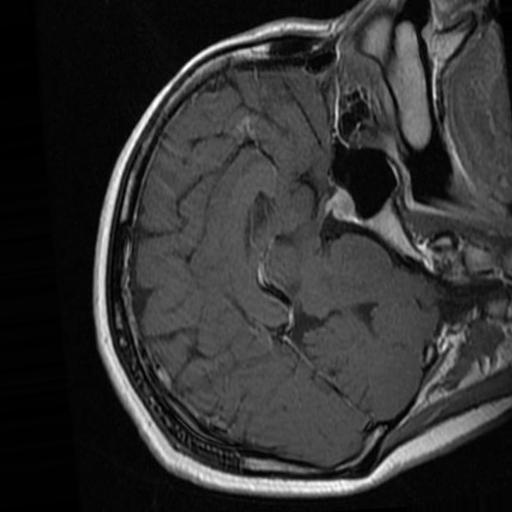
Label: brain_tumor